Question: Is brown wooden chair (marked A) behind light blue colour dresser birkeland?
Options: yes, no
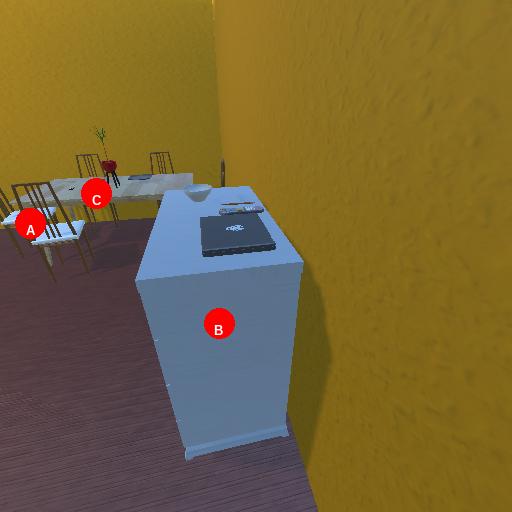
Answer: yes